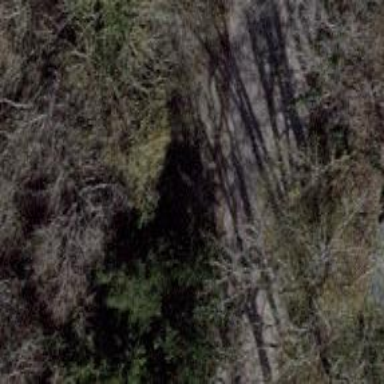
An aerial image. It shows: Row of evergreen trees with needle-leaved foliage.